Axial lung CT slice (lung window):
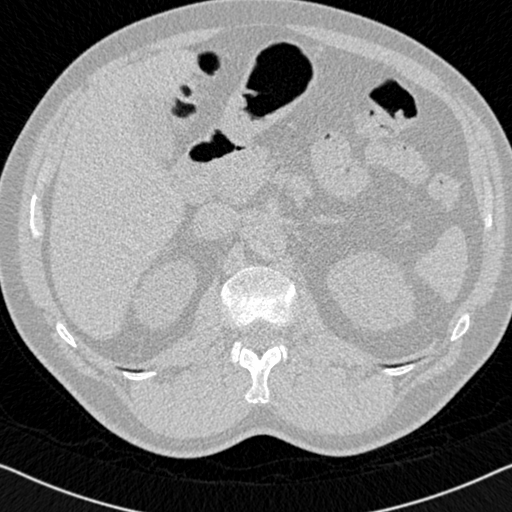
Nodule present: no